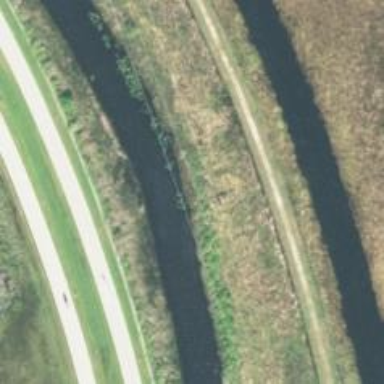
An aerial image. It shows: Canal.